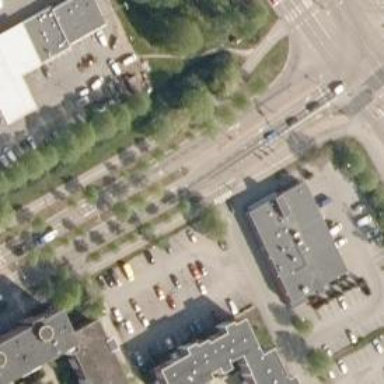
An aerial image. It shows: Parking area with surface.